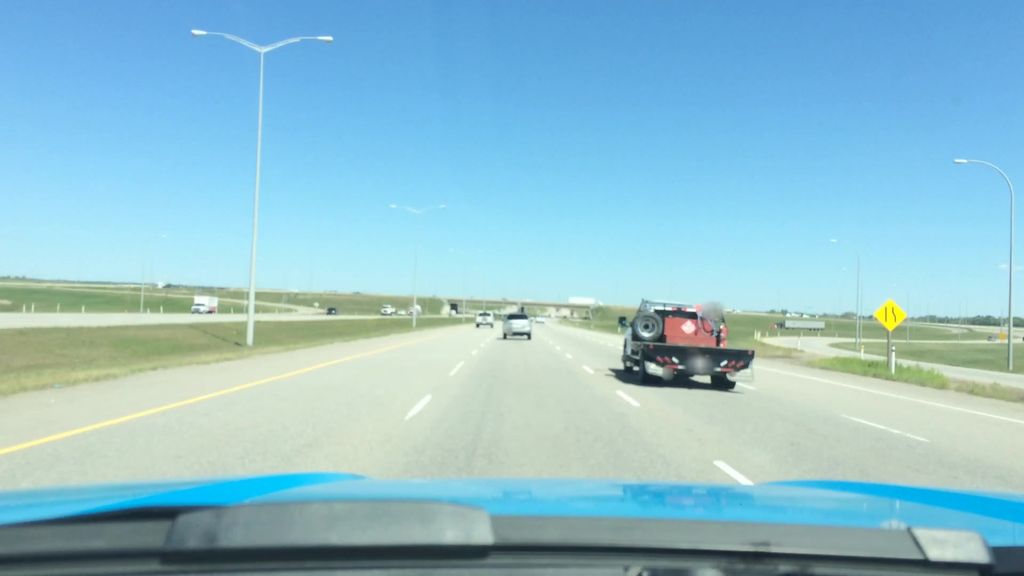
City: calgary